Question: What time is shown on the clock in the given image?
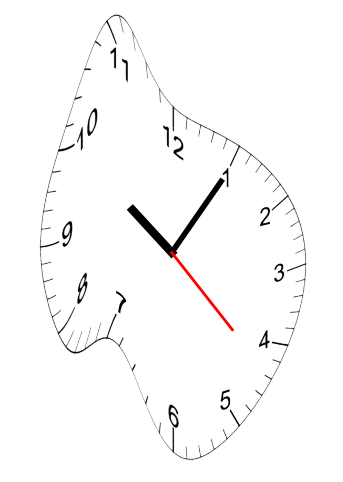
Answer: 10:05:22